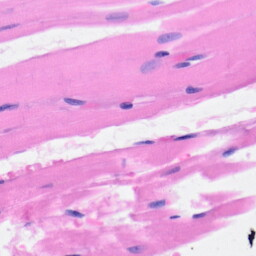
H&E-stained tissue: Heart